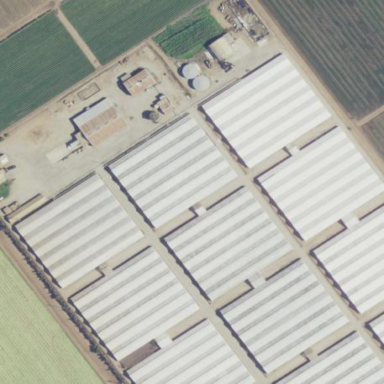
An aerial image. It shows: Greenhouse.